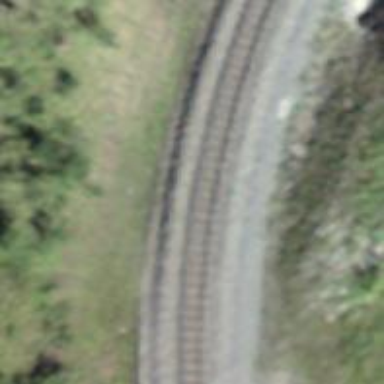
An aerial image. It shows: Narrow gauge railway with electrified contact lines.